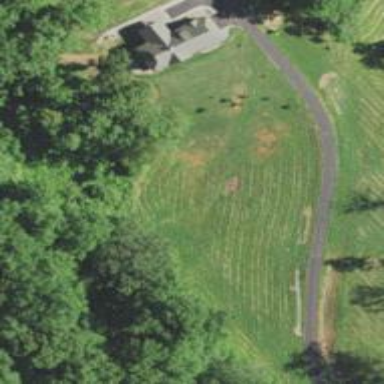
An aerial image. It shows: Driveway leading to service road.